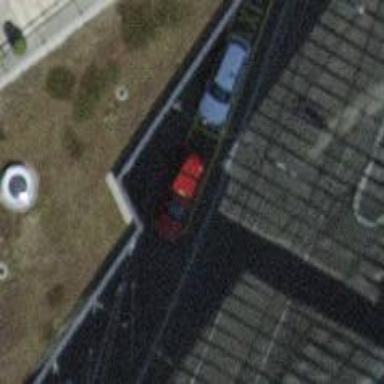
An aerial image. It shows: Taxi stand.